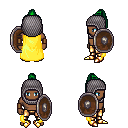
a pixel art fantasy rpg character, male body template, human, dark skin, yellow cape, gold greaves, green long topknot hairstyle, chain hood, leather bracers, gold boots, shield, four views (front, back, left, right), 2x2 character sprite sheet, small pixel art, hard edges, no anti-aliasing